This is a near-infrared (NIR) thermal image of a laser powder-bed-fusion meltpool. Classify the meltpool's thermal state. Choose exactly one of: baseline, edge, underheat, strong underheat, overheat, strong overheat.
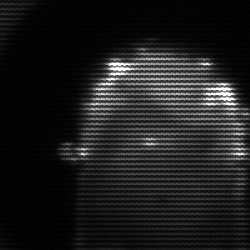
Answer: baseline